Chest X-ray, AP view. Patient: 33 years old, sex M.
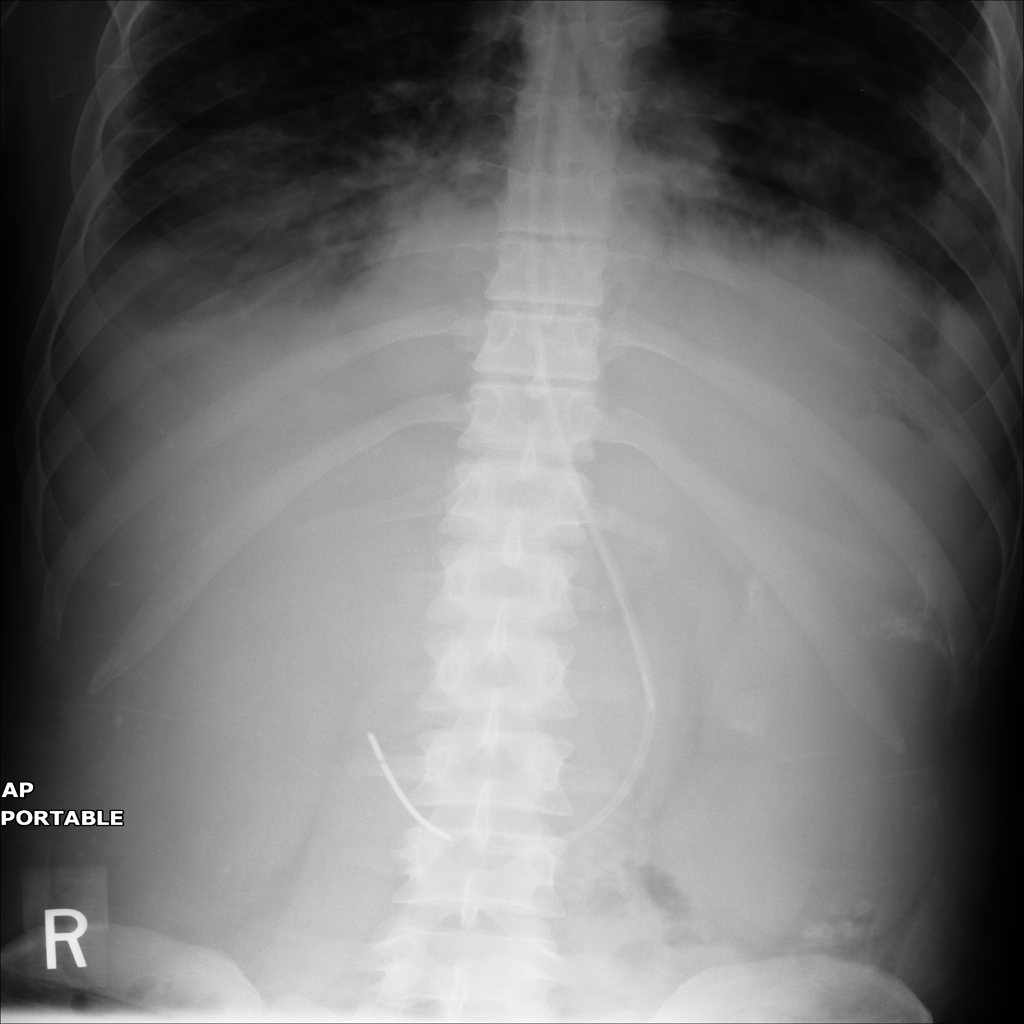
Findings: Atelectasis, Effusion